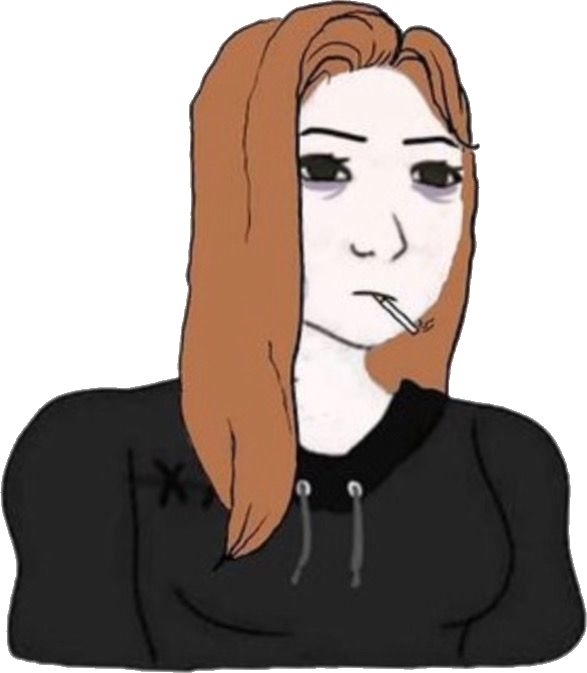
Label: 5_Doomer_Girl